Interaction volume radius: 10 \u00c5
Interaction volume height: 25 \u00c5
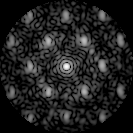
Disorder parameter: 0.4717